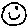
Label: smiley face